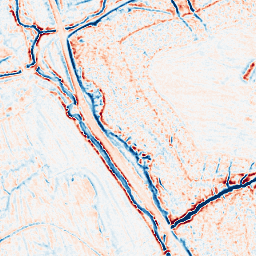
Category: edge_preserving
Decomposition family: bilateral
Decomposition parameters: d: 9
sigma_color: 50
sigma_space: 150
Upsampling method: bilinear
Upsampling parameters: scale: 8
Upsampling scale: 8